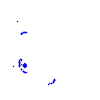
Particle: kaon